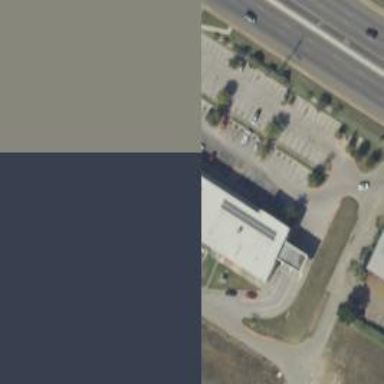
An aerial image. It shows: Retail building.